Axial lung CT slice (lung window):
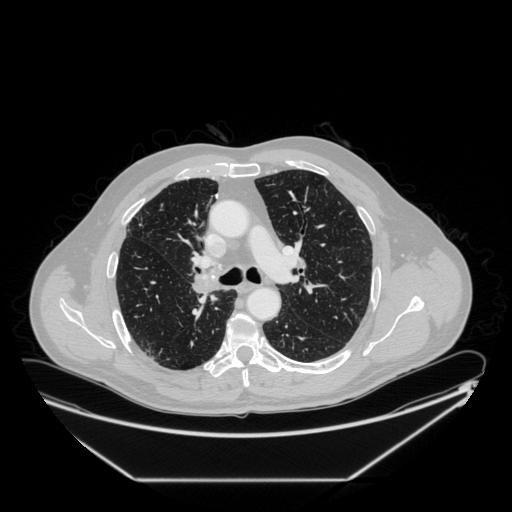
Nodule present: no